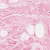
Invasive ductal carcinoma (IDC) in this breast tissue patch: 0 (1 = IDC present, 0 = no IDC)